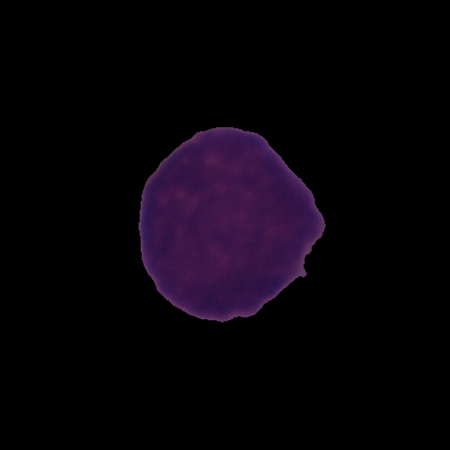
Label: cancer